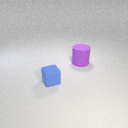
large purple rubber cylinder behind small blue rubber cube